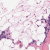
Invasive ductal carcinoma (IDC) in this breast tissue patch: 1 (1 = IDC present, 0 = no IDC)